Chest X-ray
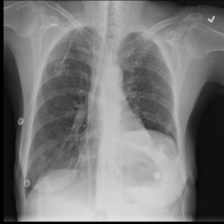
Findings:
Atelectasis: negative
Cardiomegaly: negative
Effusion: negative
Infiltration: negative
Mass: negative
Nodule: negative
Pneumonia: negative
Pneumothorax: negative
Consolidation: negative
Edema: negative
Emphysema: negative
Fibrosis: negative
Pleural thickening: negative
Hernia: negative